Field crop: maize
Growth stage: 2
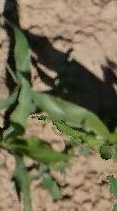
Species: maize